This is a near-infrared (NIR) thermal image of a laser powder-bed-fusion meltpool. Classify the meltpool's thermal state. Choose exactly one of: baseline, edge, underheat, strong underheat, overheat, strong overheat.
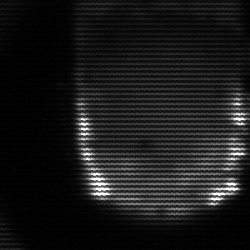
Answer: baseline